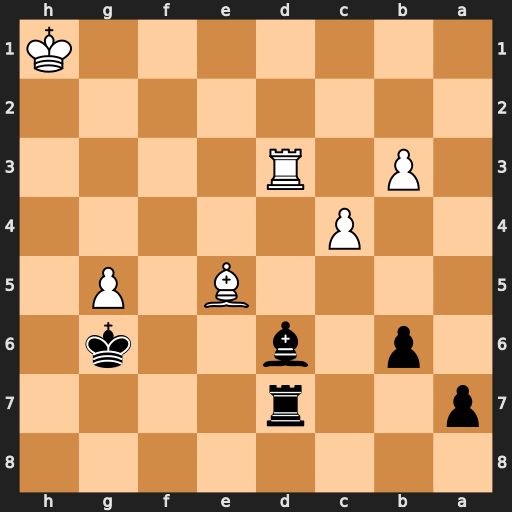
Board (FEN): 8/p2r4/1p1b2k1/4B1P1/2P5/1P1R4/8/7K
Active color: b
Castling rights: -
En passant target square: -
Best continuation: Rh7+ Kg2 Bxe5